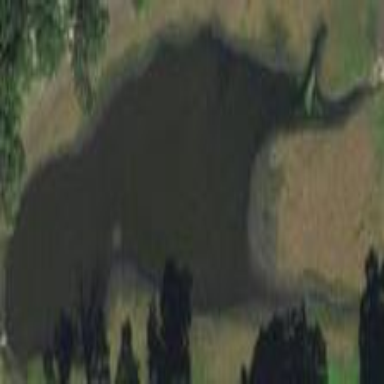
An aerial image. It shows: Peaceful pond surrounded by nature.